Question: I am doing a Magento website where the client has specific requirement on how they want the sidebars to be shown.
The catalog category default and the catalog search results will compose the sidebar menu items in different ways, which I have created my own module with block classes called Leafcutter_Catalog_Block_Navigation_Category_Navigation and Leafcutter_Catalog_Block_Navigation_Search_Navigation respectively. Both of these classes extend the default Mage_Catalog_Block_Navigation. Here is the config.xml file for the Module:
'''
<?xml version="1.0"?>
<config>
<modules>
<Leafcutter_Catalog>
<version>1.0</version>
</Leafcutter_Catalog>
</modules>
<global>
<blocks>
<catalog>
<rewrite>
<product_list_toolbar>Leafcutter_Catalog_Block_Product_List_Toolbar</product_list_toolbar>
<!--<navigation>Leafcutter_Catalog_Block_Navigation</navigation>-->
<product_list>Leafcutter_Catalog_Block_Product_List</product_list>
</rewrite>
<class>Leafcutter_Catalog_Block</class>
</catalog>
</blocks>
<helpers>
<catalog>
<rewrite>
<category>Leafcutter_Catalog_Helper_Category</category>
</rewrite>
</catalog>
</helpers>
</global>
'''
As you can see I have used the '<class>Leafcutter_Catalog_Block</class>' declaration as I don't want use '<rewrite>Mage_Catalog_Block_Nagvigation</rewrite>' as I assume that I would lose the ability to use my newly created Custom block classes.
I have also written some extra code in my local.xml file in my layout directory to accommodate one of my newly created blocks in their repspective correct pages.
'''
<catalog_category_default>
<reference name="product_list">
<action method="setColumnCount"><columns>3</columns></action>
</reference>
<reference name="left">
<block type="catalog/navigation_category_navigation" as="catalog.polar.vertnav" before="-" template="catalog/navigation/vertnav.phtml" />
</reference>
</catalog_category_default>
<catalog_category_layered>
<reference name="product_list">
<action method="setColumnCount"><columns>3</columns></action>
</reference>
<reference name="left">
<block type="catalog/navigation_category_navigation" as="catalog.polar.vertnav" before="-" template="catalog/navigation/vertnav.phtml" />
</reference>
</catalog_category_layered>
'''
Now after applying these changes to the code, My sidebar works perfectly as expected. However, the problem now is that when in the catalog category page the catalog/product_list does not render at all and has completely dissapeared. Please see the screenshot below.

My guess is that '<class>Leafcutter_Catalog_Block</class>' have been overtaken by that module.
So my question is how do I get this sidebar effect as you can see in the screenshot, whilst I have my listing of products and that I fulfil the requirement from the client that I render the sidebar of the catalog category pages in one way using my Leafcutter_Catalog_Block_Navigation_Category_Navigation block and the search results the Leafcutter_Catalog_Block_Navigation_Search_Navigation block?
Thanks in advance.
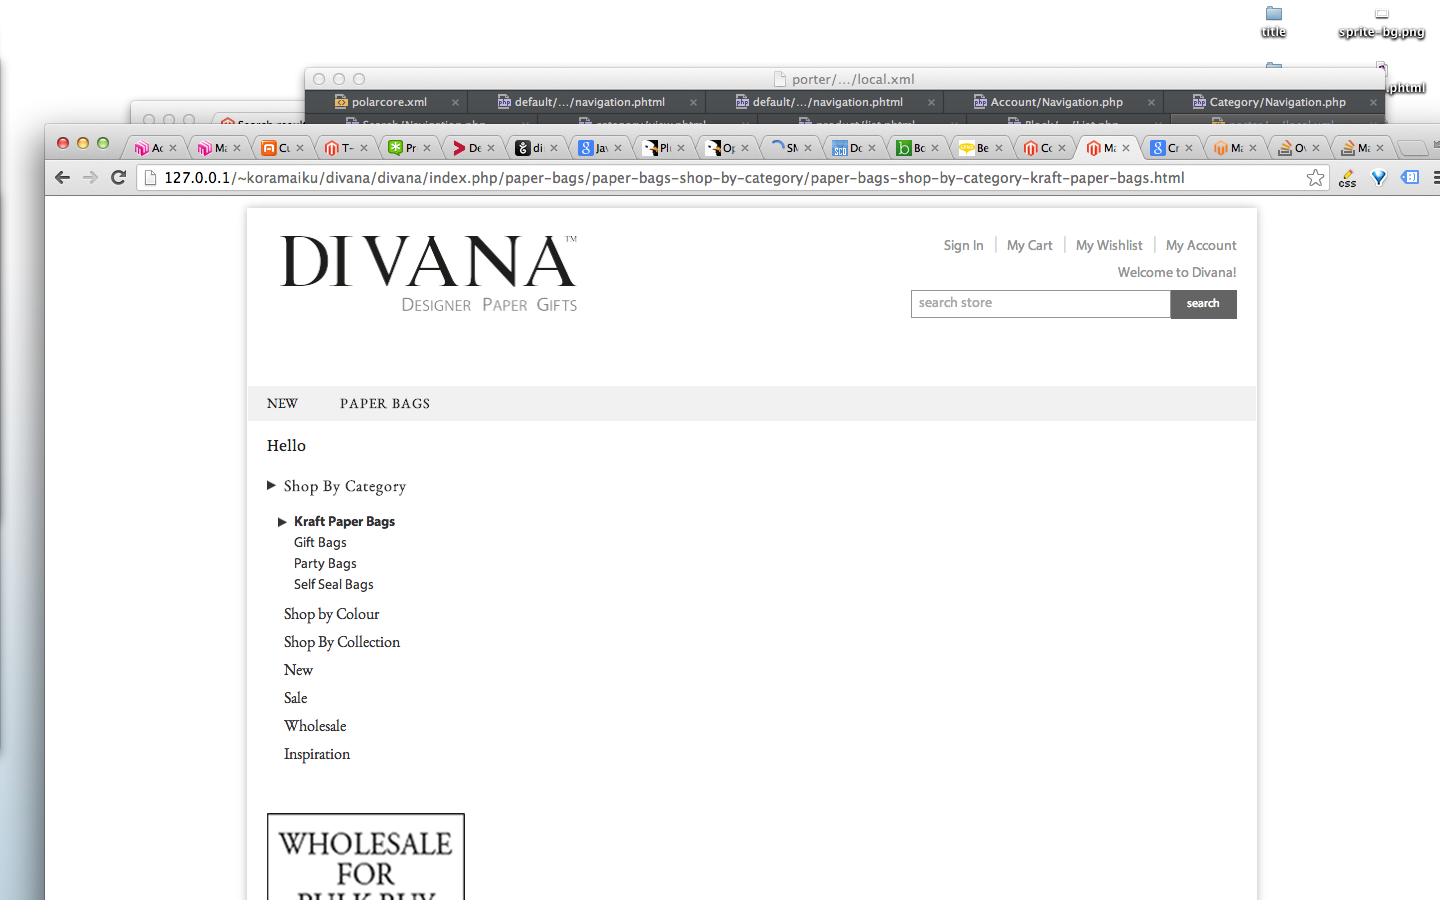
Answer: Adding this to your module:
'''
<class>Leafcutter_Catalog_Block</class>
'''
will cause the rewrite of all the blocks that start with 'catalog/..'. You should remove that and rewrite only the blocks you need rewritten.
'''
<blocks>
<catalog>
<rewrite>
<block_alias_here>New_Class_Name_Here</block_alias_here>
</rewrite>
</catalog>
</blocks>
'''